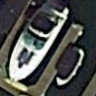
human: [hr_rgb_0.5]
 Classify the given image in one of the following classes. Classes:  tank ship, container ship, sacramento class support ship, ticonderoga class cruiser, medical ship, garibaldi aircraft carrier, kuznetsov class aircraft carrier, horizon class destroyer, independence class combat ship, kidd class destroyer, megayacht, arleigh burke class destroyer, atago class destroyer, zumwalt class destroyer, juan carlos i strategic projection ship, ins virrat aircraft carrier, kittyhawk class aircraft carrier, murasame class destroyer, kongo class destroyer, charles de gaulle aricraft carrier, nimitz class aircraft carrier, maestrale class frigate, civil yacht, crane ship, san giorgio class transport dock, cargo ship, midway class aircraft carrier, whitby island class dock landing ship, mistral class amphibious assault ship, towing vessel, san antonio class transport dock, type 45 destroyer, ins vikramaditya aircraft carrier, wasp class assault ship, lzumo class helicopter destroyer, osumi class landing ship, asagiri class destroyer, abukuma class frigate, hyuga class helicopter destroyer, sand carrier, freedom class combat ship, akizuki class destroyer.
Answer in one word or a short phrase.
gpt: Civil yacht